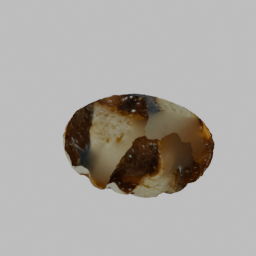
Label: nature